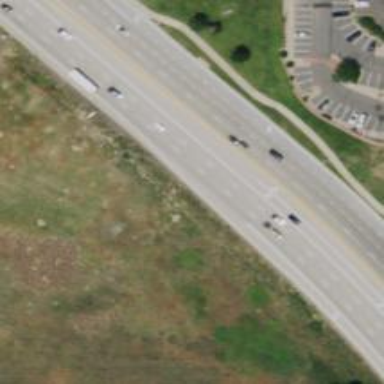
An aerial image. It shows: Trunk highway.